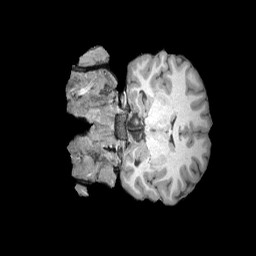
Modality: T1w
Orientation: coronal
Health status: healthy